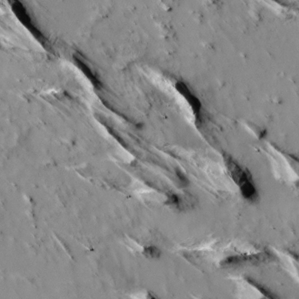
Label: non_frost